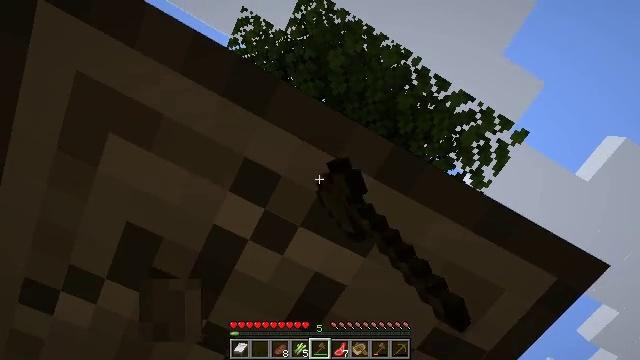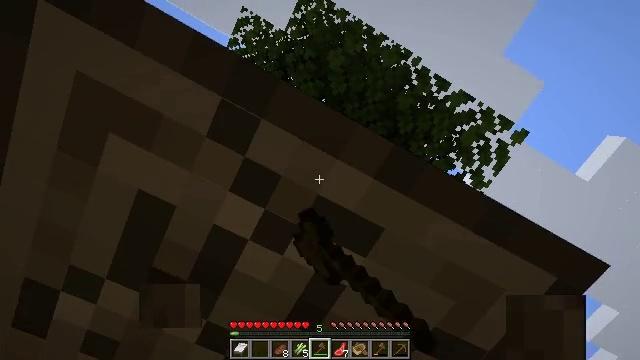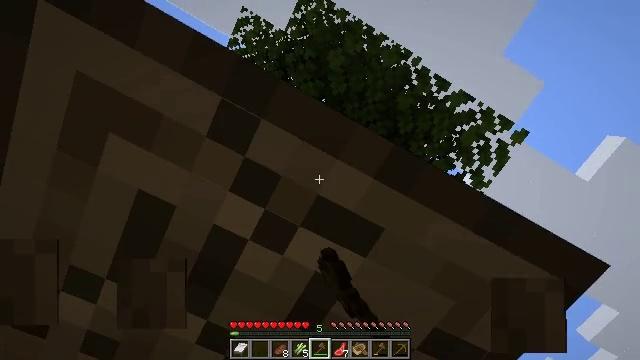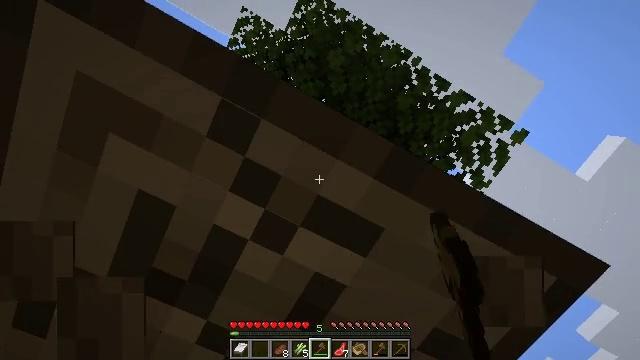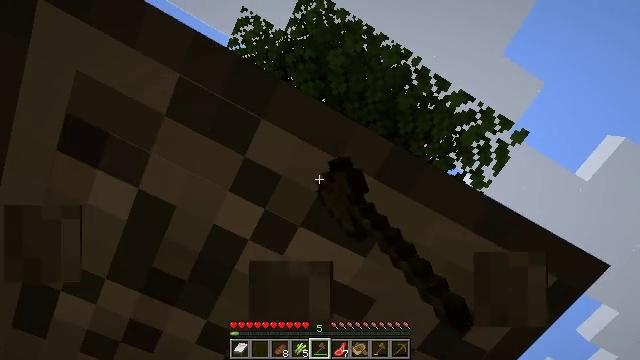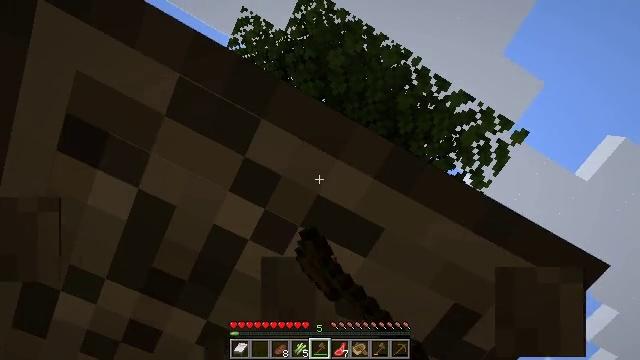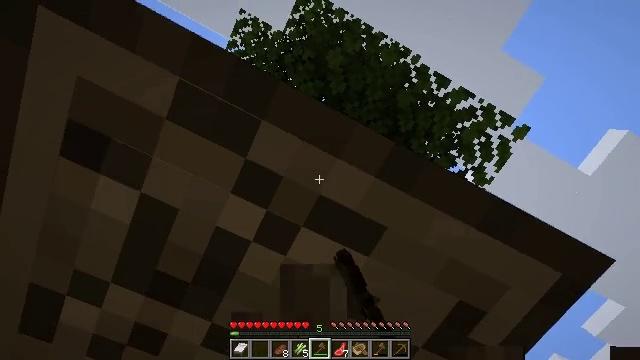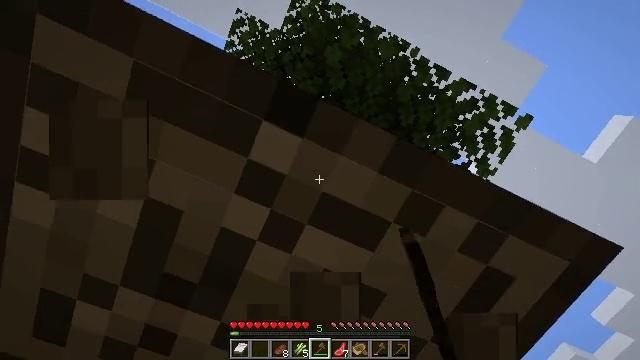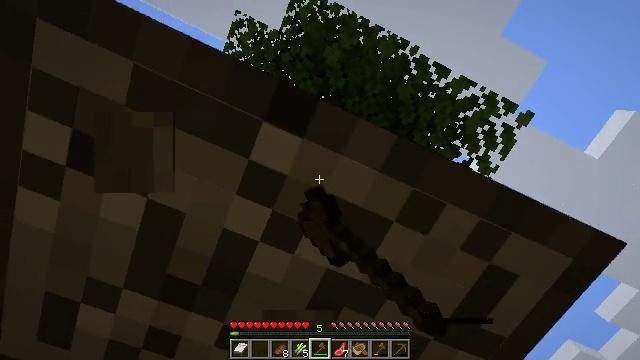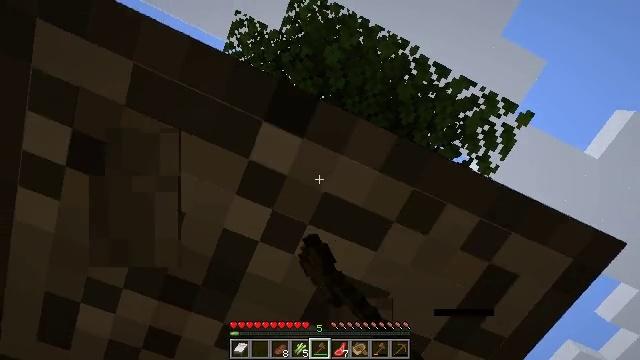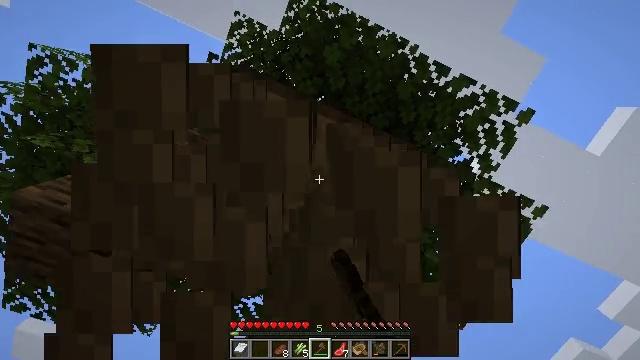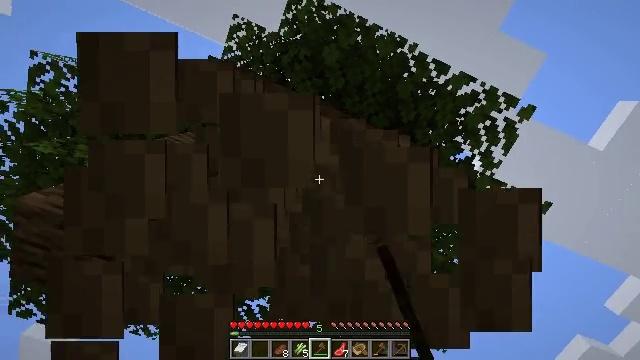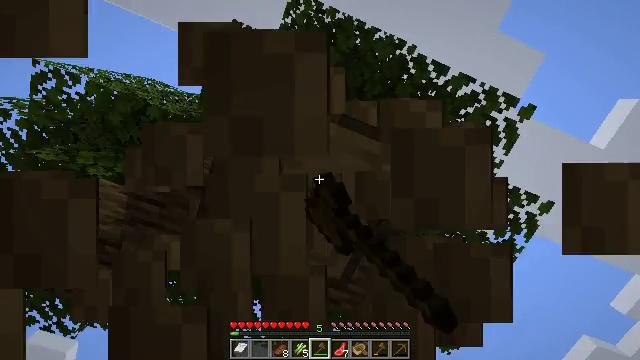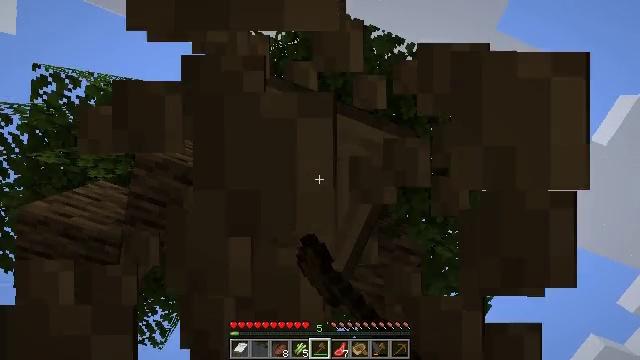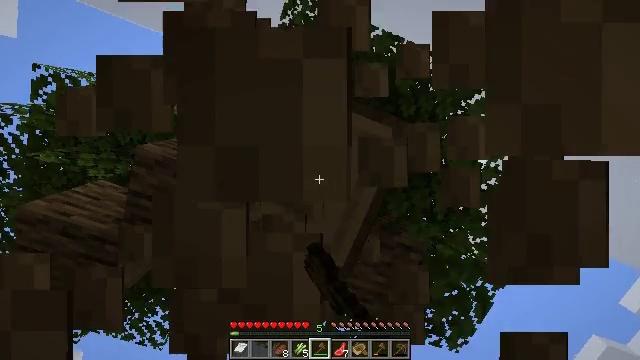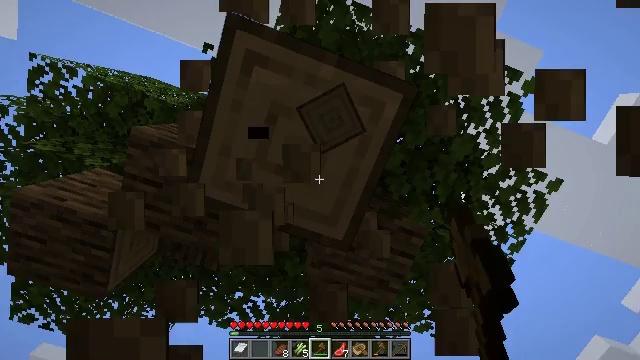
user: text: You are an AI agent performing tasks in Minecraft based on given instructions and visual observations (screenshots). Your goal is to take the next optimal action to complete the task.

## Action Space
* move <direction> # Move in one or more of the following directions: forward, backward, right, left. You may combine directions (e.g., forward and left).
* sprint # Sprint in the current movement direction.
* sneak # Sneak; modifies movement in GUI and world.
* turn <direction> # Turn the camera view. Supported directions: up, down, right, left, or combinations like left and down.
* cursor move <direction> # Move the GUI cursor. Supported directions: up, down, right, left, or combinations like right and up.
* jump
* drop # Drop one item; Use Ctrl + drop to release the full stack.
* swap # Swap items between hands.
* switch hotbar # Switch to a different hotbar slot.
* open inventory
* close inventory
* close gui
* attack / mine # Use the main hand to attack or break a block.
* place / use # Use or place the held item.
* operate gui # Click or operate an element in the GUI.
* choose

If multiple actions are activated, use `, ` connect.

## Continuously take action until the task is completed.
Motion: motion action
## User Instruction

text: Gather oak logs from trees.
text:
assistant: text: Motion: attack / mine
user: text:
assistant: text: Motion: attack / mine
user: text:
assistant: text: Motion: attack / mine
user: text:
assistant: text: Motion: attack / mine
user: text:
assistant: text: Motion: attack / mine
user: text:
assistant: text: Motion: turn left, attack / mine
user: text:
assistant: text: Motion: turn left, attack / mine
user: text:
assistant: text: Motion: attack / mine
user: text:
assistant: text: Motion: attack / mine
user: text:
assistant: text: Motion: attack / mine
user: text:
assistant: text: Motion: turn left, attack / mine
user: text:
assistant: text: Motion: attack / mine
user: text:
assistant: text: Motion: move forward, turn left, attack / mine
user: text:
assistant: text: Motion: move forward, attack / mine
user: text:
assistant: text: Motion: attack / mine
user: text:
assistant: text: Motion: turn left, attack / mine
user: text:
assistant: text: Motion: turn left and up, attack / mine
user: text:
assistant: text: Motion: turn left and up, attack / mine
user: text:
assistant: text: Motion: turn left and up, attack / mine
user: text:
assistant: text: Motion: turn left and up, attack / mine
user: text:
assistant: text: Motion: turn left, attack / mine
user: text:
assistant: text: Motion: attack / mine
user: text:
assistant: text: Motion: attack / mine
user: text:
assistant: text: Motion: turn left, attack / mine
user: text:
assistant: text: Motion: attack / mine
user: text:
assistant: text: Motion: attack / mine
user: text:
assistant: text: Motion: attack / mine
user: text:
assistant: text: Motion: attack / mine
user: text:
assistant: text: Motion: attack / mine
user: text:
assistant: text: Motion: turn left, attack / mine